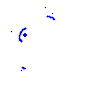
Particle: kaon